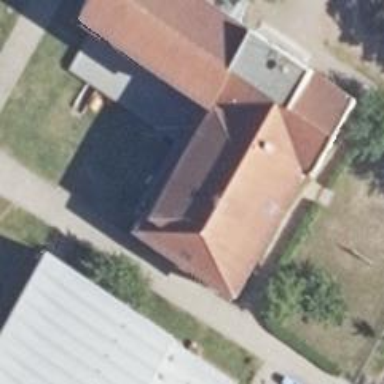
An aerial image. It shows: School building.